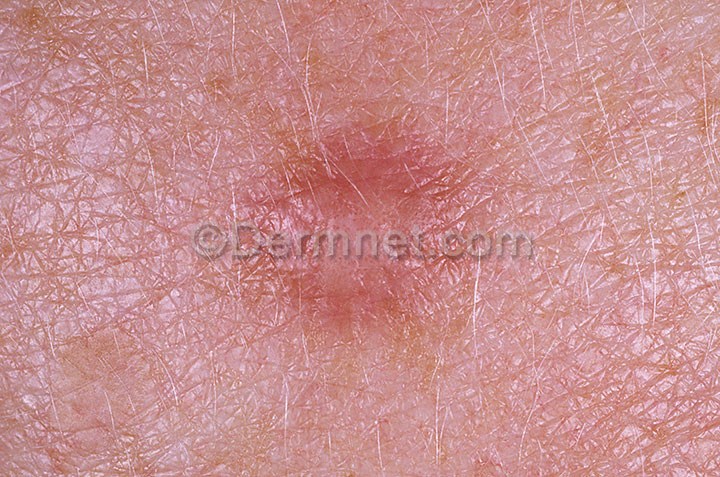
Disease: Seborrheic Keratoses and other Benign Tumors